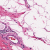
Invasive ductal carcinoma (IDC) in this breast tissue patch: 0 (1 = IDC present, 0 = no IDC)